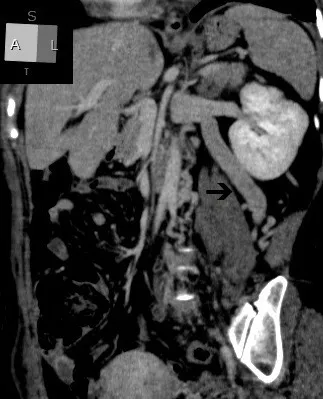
Coronal oblique view , showing tortuosity (white arrow) and ectasia of the left gonadal vein (black arrow).
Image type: radiology (ct)